Current action and preconditions to check: trajectory_clear

Your task: For each precondition in the list above, predict whether it will hold at this action.

Consider the current scene as observed from the mobile robot's camera, and analyze the predicted future states of all dynamic agents (e.g., people, animals, vehicles, or any moving entities) within the NEXT SECOND.

IMPORTANT: Only answer "very likely" if you are absolutely certain—based on strong, clear evidence—that a dynamic agent will violate the precondition in the predicted future state. Do NOT answer "very likely" for unlikely, ambiguous, or low-probability risks.

Ask yourself for each precondition: Is there a high probability, with clear and convincing evidence, that the predicted future states of any dynamic agent will interfere with the predicted future state of the currently executing action within the NEXT SECOND, causing that precondition to fail?

Assess the risk level based on these predictions. Use "likely" or "very likely" if motions create a clear risk of interference.

Use "neutral" or "improbable" if agents are nearby but their predicted paths are clearly diverging or non-conflicting.

Failure Risk Categories: "very improbable", "improbable", "neutral", "likely", "very likely"

Answer Format: Output ONLY the probability_of_failure value from these categories: "very improbable", "improbable", "neutral", "likely", "very likely"

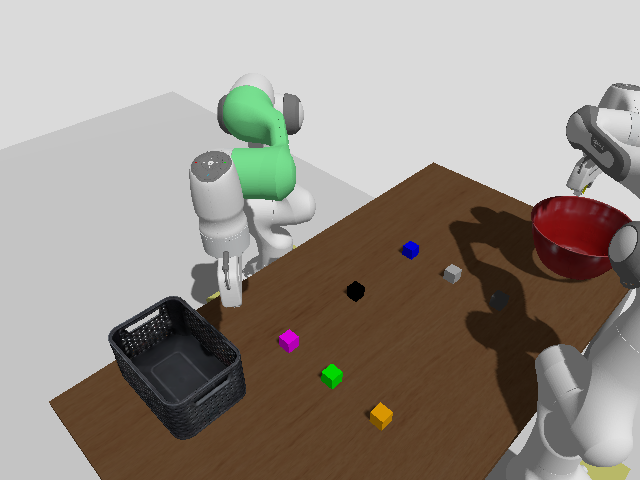

Answer: very improbable